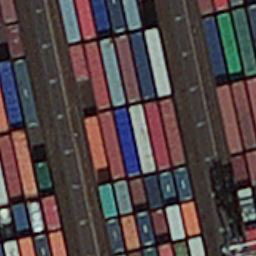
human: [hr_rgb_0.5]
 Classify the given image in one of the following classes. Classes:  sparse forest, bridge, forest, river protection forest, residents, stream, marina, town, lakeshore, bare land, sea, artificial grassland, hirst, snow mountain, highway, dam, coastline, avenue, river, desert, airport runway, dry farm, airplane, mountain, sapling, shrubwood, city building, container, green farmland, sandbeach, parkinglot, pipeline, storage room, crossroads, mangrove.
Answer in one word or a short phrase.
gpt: container